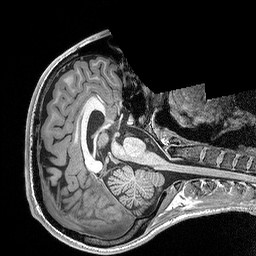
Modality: T1w
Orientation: axial
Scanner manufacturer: siemens
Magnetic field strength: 3 T
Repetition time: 2.3 s